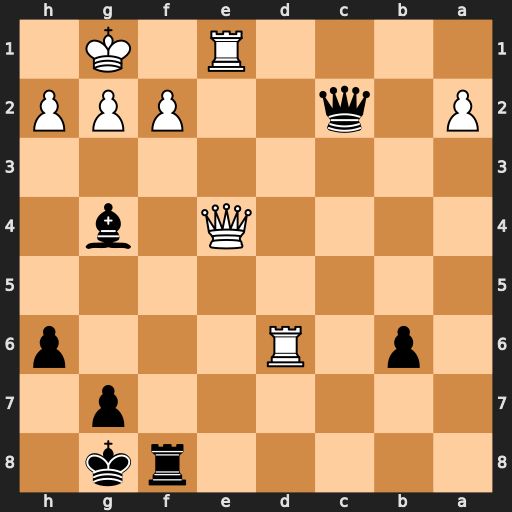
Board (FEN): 5rk1/6p1/1p1R3p/8/4Q1b1/8/P1q2PPP/4R1K1
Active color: b
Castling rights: -
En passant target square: -
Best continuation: Qxf2+ Kh1 Qf1+ Rxf1 Rxf1#